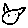
Label: cat